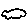
Label: cloud